Question: I'm trying to understand this process and, from a git functionality point of view as well as an open source development POV, what happened here.
<URL> and is visualized in a way that I don't understand what it implies:

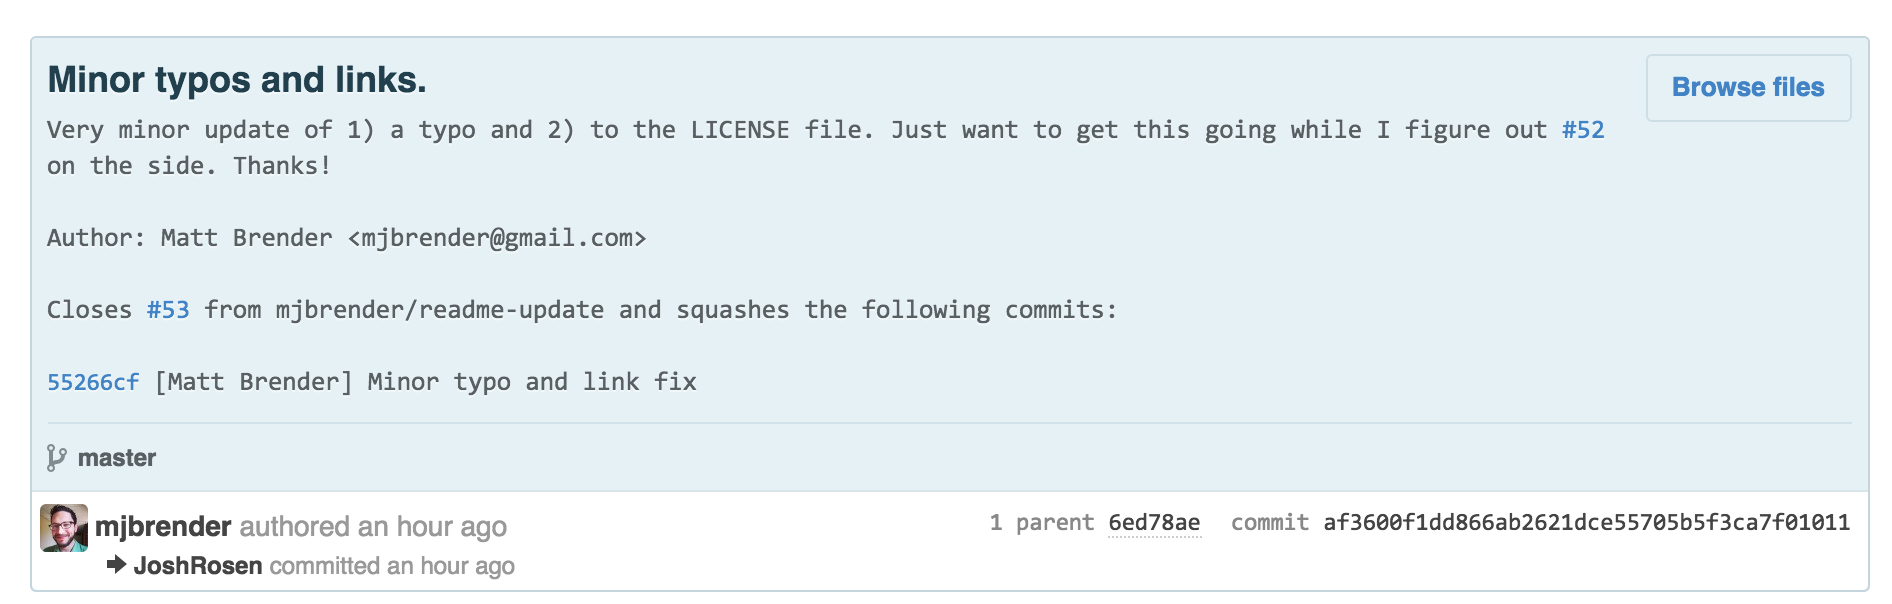
Answer: It looks like that person does not merge PRs but instead uses "git merge pull/number master" and then pushes that to github. You can tell because there are no PR merge notes in the commit history. See here for an example of how you can checkout a PR from origin, which you can then merge/push back to origin: <URL>
It keeps a cleaner history, which many people enjoy, but doesn't give "credit" to the authors publicly - though it does in the commit history. It's not exactly normal but it is an accepted workflow.